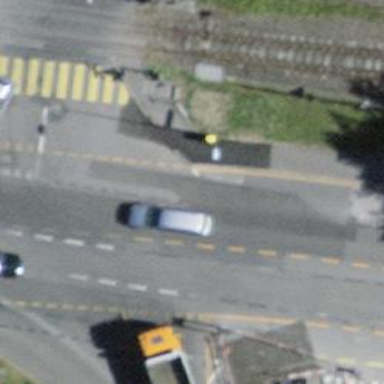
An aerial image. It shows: Post box.